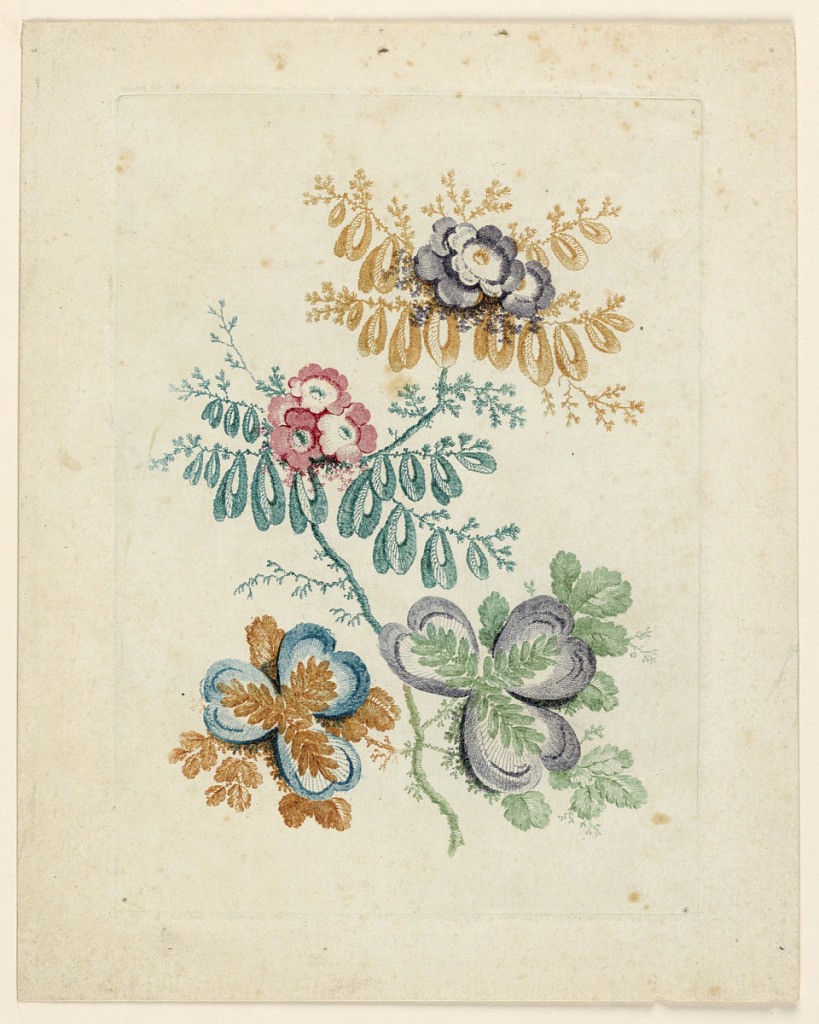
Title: Fantastic flower motif from "Nouvelle Suitte de fleurs iéales"
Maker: Jean-Baptiste Pillement, French, 1728–1808
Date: ca. 1760
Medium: Etching a la poupée and green, teal, siena, rose, indigo, and ochre ink on paper
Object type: Print
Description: A bouquet of fantastical flowers, colored in various hues, with looping leaves and spade-shaped petals, as well as more recognizable blossoms.